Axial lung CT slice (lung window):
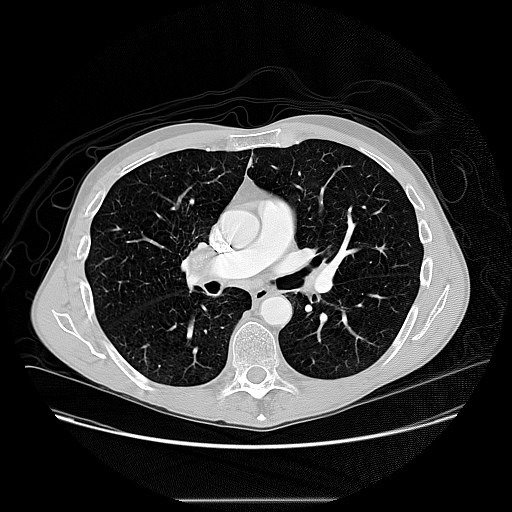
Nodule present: no